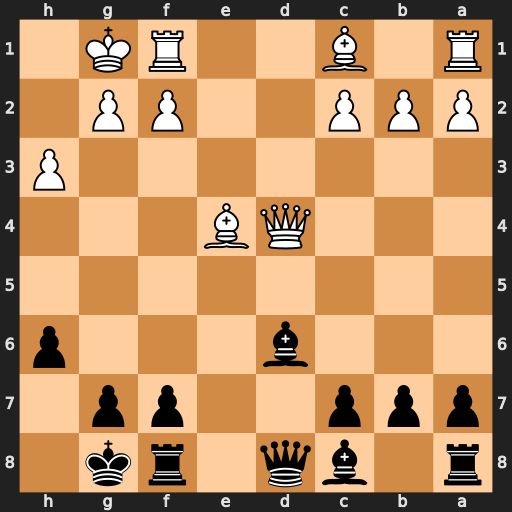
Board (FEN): r1bq1rk1/ppp2pp1/3b3p/8/3QB3/7P/PPP2PP1/R1B2RK1
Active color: b
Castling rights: -
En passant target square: -
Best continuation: Bh2+ Kxh2 Qxd4